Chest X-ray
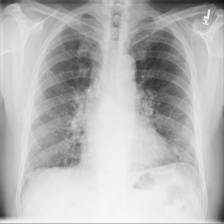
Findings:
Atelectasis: negative
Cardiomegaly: negative
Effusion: negative
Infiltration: negative
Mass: negative
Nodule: positive
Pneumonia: negative
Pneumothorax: negative
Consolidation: negative
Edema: negative
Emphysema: negative
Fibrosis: negative
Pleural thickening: negative
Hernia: negative